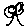
Label: tree